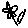
Label: flower